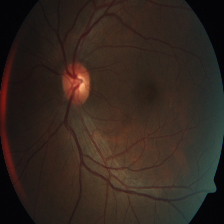
Diabetic retinopathy grade: Severe